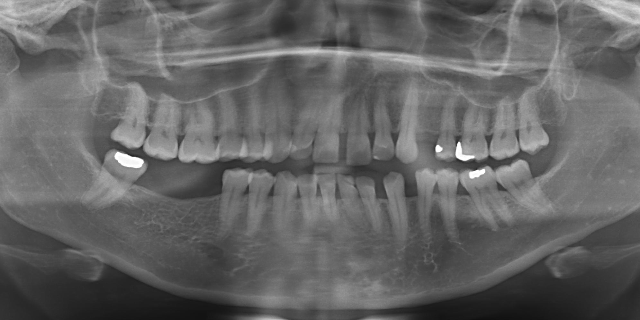
adult